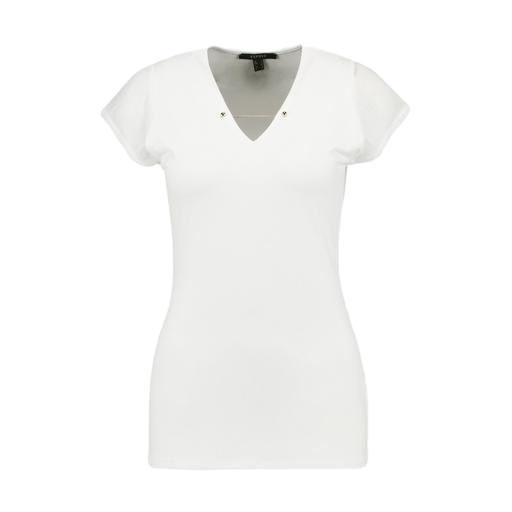
white v-neck t-shirt only macy, white slim-fit v-neck tee, white pima t-shirt only macy, white background